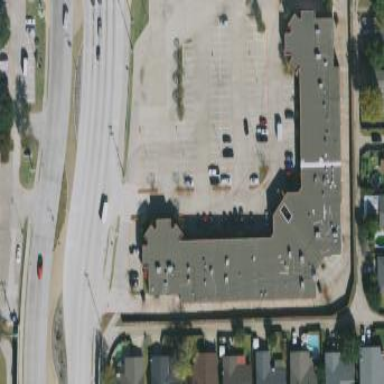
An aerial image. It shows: Retail building.